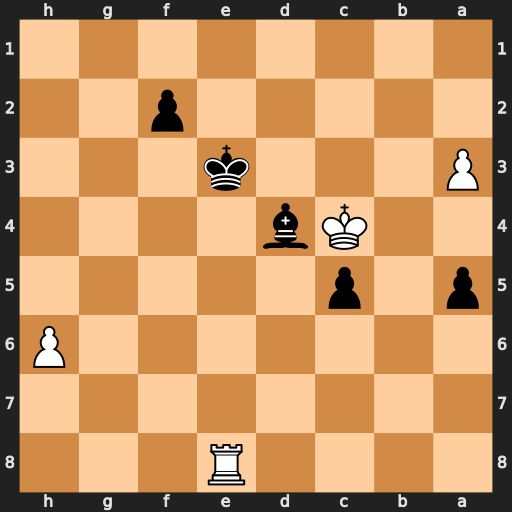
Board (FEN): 4R3/8/7P/p1p5/2Kb4/P3k3/5p2/8
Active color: b
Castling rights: -
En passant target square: -
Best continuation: Be5 Rxe5+ Kf4